Question: I have tried damn near everything I can but users are still being logged out after a very short amount of time. Below I've included my authentication controller and my web.config. This is about the 30th iteration of my auth controller. I've also tried building my own cookies to no avail.
'''
//Authentication Controller
public ActionResult Index(Login login)
{
if(true)//if (ModelState.IsValid)
{
using (InVisionTicketContext data = new InVisionTicketContext())
{
if (data.Logins.Count(l => l.Email == login.Email) >= 1)
{
var Login = data.Logins.Where(l => l.Deleted == false).SingleOrDefault(l => l.Email.ToLower() == login.Email.ToLower());
if(string.IsNullOrWhiteSpace(Login.Password))
{
ModelState.AddModelError("", "Invalid username or password.");
return View();
}
if (PasswordHash.ValidatePassword(login.Password, Login.Password))
{
FormsAuthentication.SetAuthCookie(Login.Email, true);
return RedirectToAction("Index", "Home");
}
}
}
}
ModelState.AddModelError("", "Invalid username or password.");
return View();
}
'''
-
'''
//Web.Config
<authentication mode="Forms">
<forms loginUrl="~/Authentication" timeout="28800" slidingExpiration="true" cookieless="UseCookies" name="InvTicketCookie"/>
</authentication>
<sessionState timeout="28800" >
</sessionState>
'''

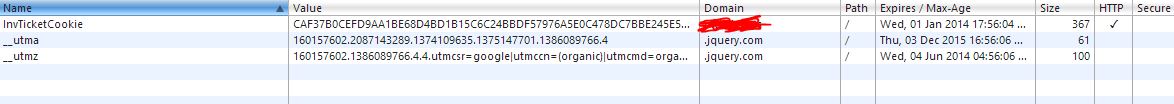
Answer: One option would be to set a static machineKey in web.config and see if that solves the problem. If your app pool is restarting regularly for some reason, and the autogenerated key can't be persisted, then you'll get this behavior because ASP.Net won't be able to decrypt the ticket with a new key.
You can see an example of a statically generated machine key <URL>.